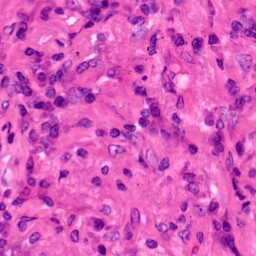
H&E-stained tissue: Lung